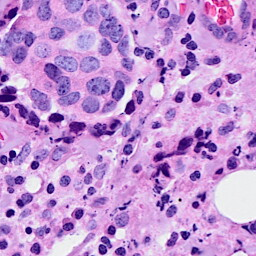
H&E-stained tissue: Breast